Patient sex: F
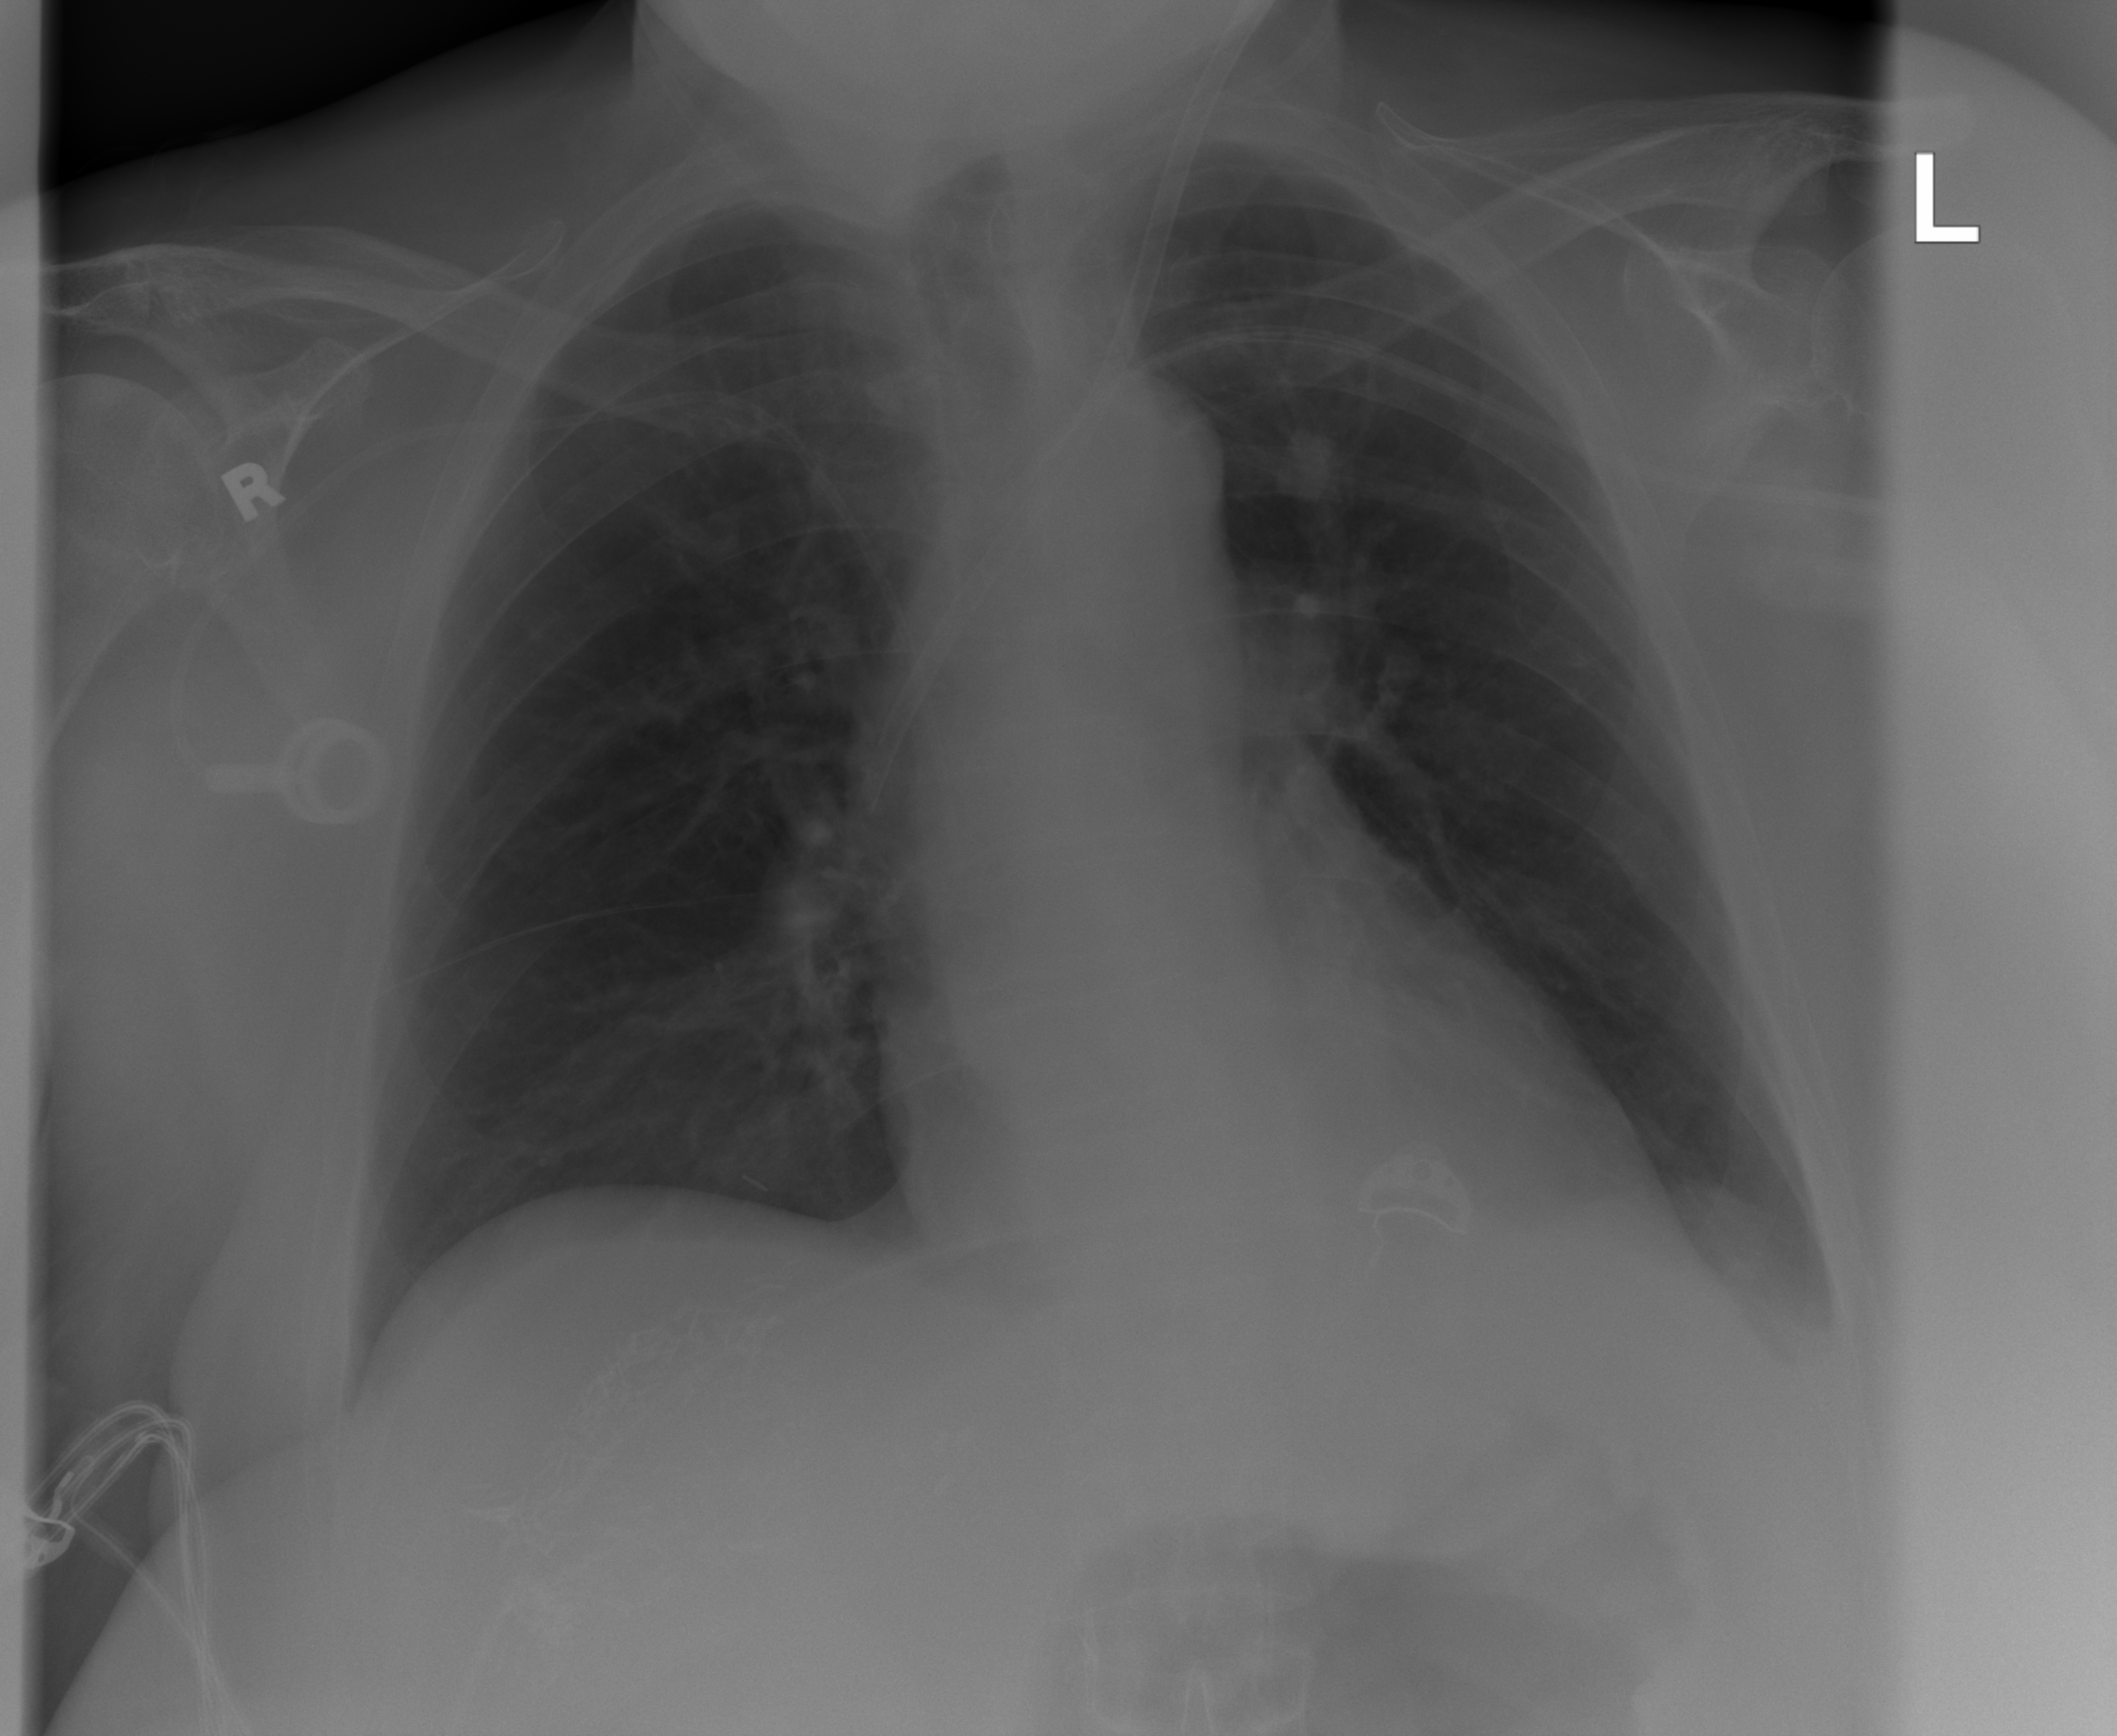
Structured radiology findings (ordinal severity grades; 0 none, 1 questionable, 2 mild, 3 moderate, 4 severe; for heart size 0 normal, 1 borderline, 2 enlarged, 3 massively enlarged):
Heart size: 0
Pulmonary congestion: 0
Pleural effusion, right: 0
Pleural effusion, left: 2
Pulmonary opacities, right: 0
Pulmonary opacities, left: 0
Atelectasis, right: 0
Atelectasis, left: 0